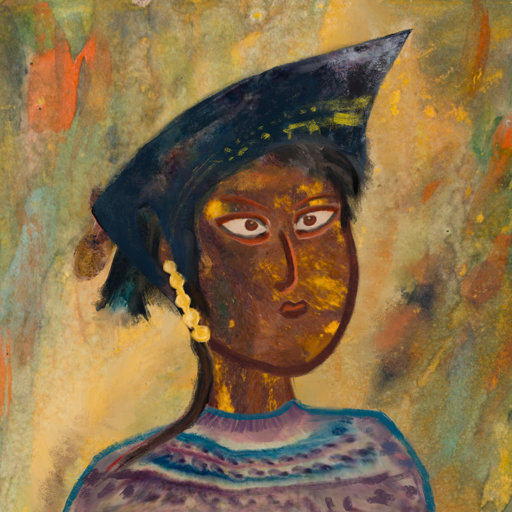
Background: Comrade, Head And Neck Side: Comrade, Face Side: Roy_Bahadur, Bust: HillGirl, Hair Side: Pipe, Head Accessory: Irani, Second Necklace: Blank, Necklace: Blank, Baby: Blank